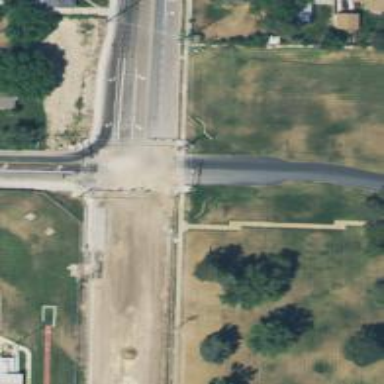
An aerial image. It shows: Crossing on the road.